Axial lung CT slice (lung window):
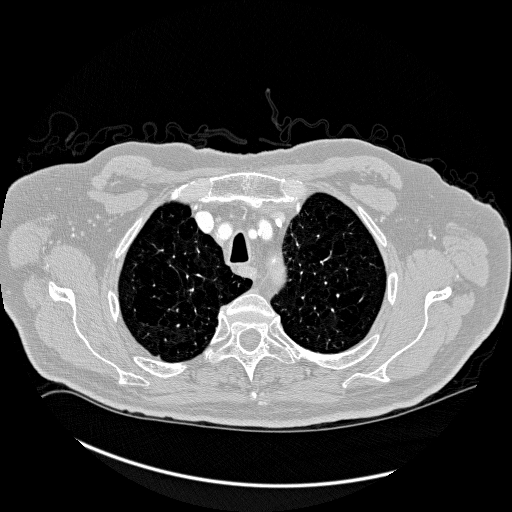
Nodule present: no